Question: I'm trying to trying to replace a "" to be replaced as ""
i tried to convert the backslash as ascii code but still doesn't replace the string.
Here's my code
'''
var str = item.NotesContent;
var repStr = str.replace(/
/g, "\n");
'''
Result:

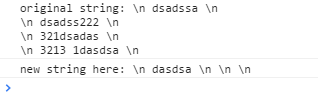
Answer: Is this you wanted?
Just escape
with \. one slash escapes \ and other slash escapes \
's
'''
var str = "
this is new string
"
var repStr = str.replace(/
+/g, "\\n");
console.log(repStr);
'''